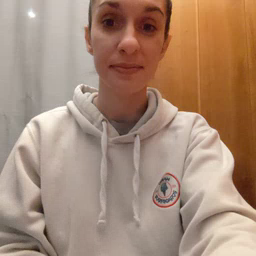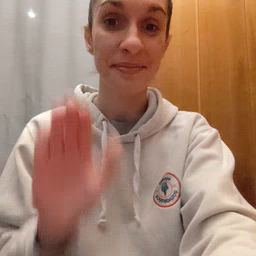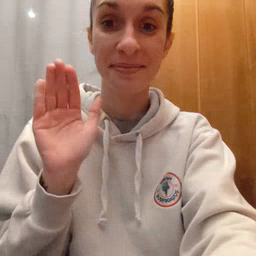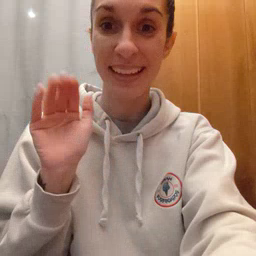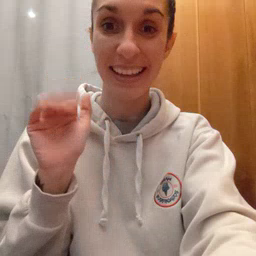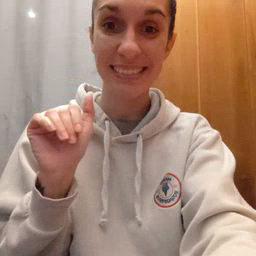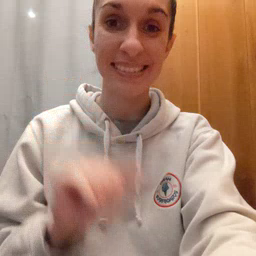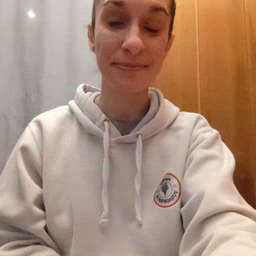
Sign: bye